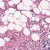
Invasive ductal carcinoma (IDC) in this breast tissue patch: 0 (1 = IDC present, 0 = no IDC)